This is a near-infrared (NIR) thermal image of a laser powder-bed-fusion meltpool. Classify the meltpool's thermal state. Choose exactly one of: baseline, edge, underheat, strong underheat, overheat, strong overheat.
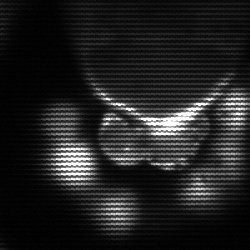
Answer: baseline